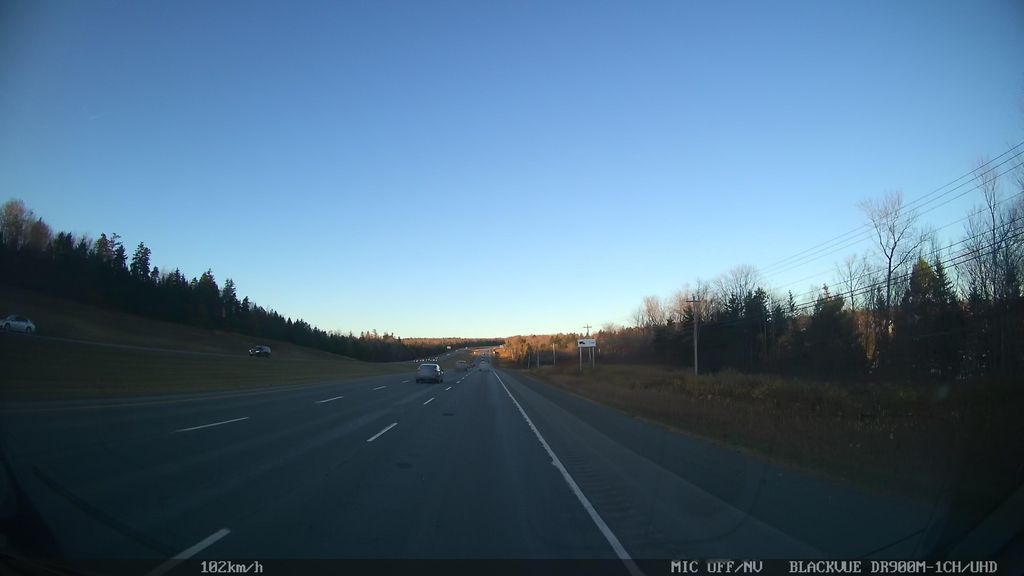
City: halifax